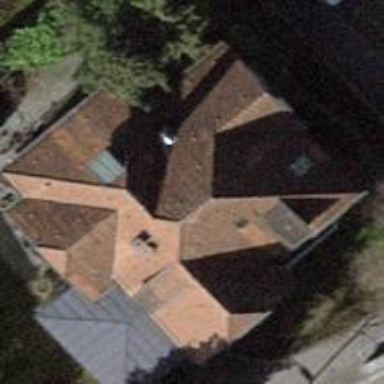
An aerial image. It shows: Building with hipped roof shape.